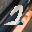
Label: 2